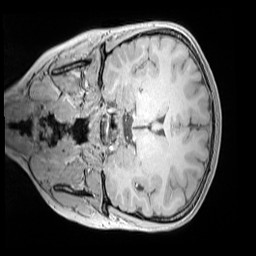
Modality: MP2RAGE
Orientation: coronal
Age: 10
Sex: female
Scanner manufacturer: siemens
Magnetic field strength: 3 T
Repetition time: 4 s
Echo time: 0.00303 s